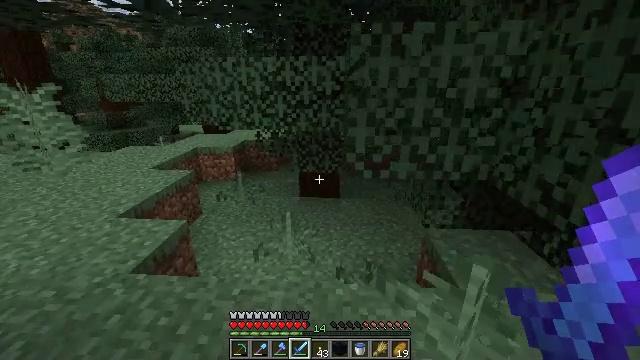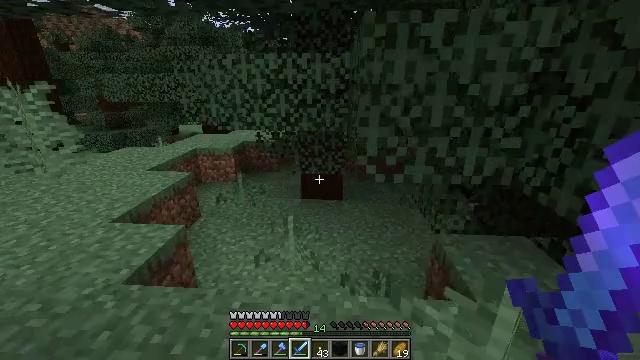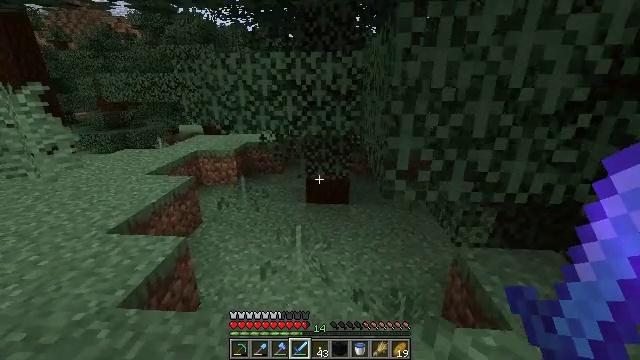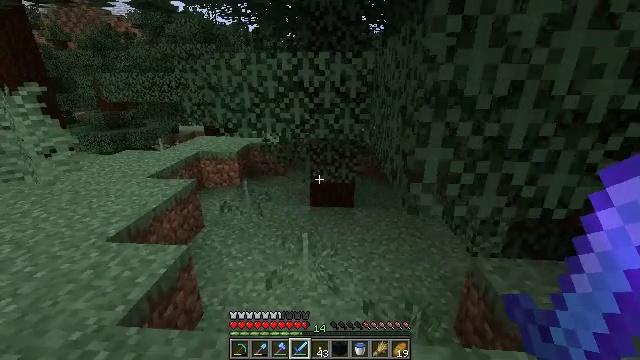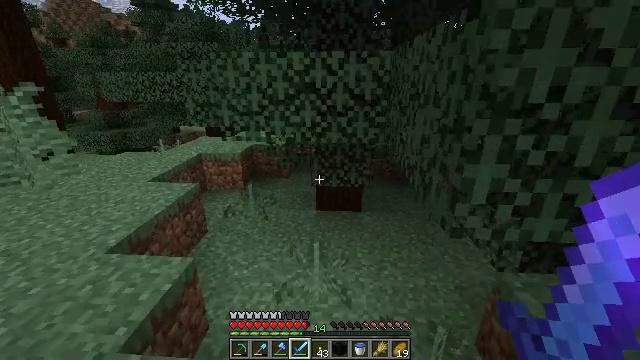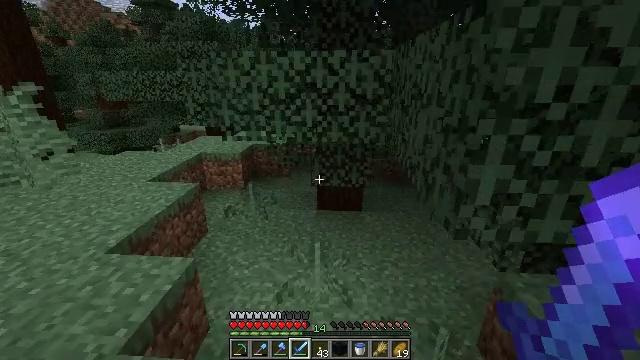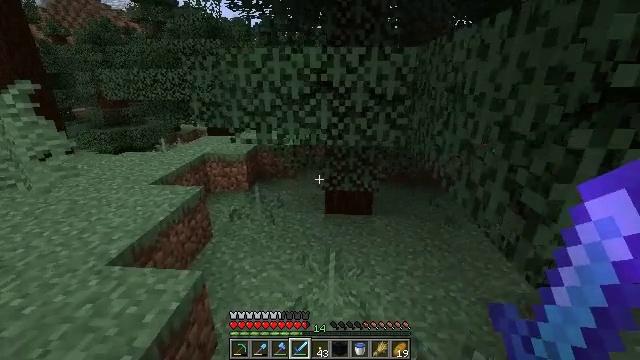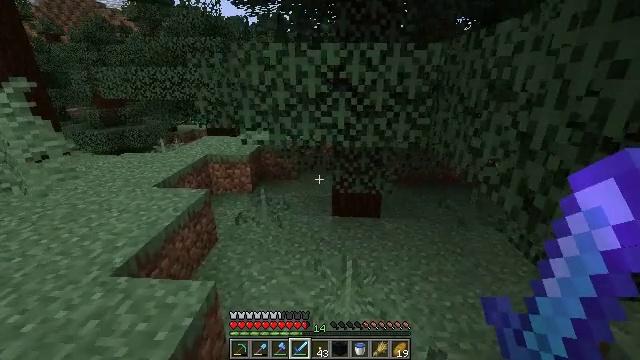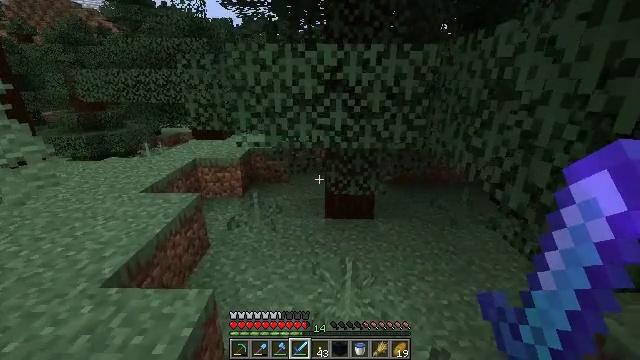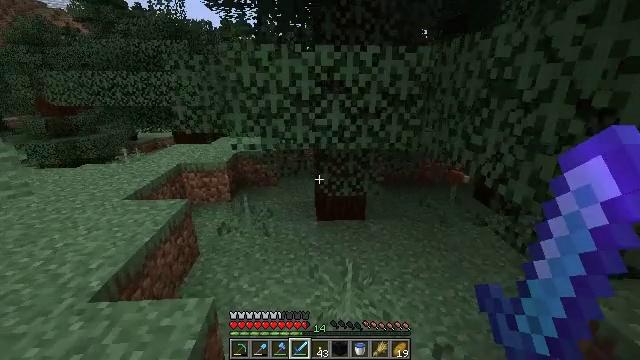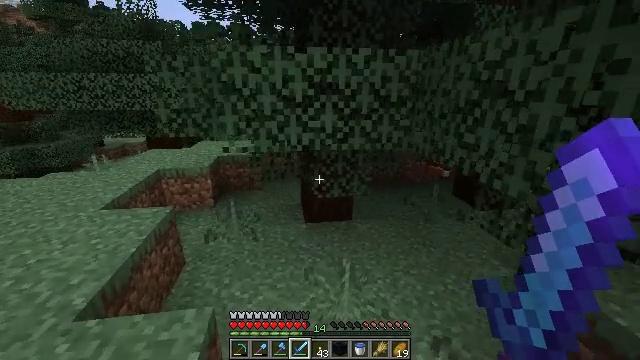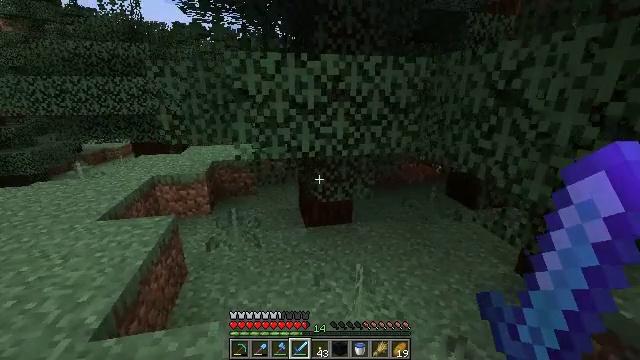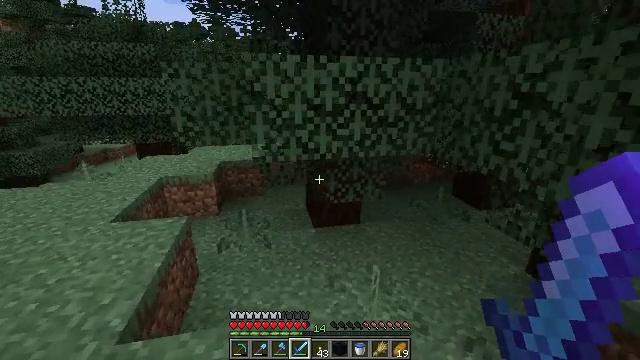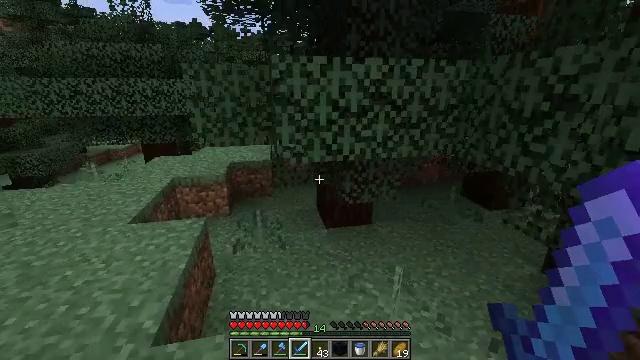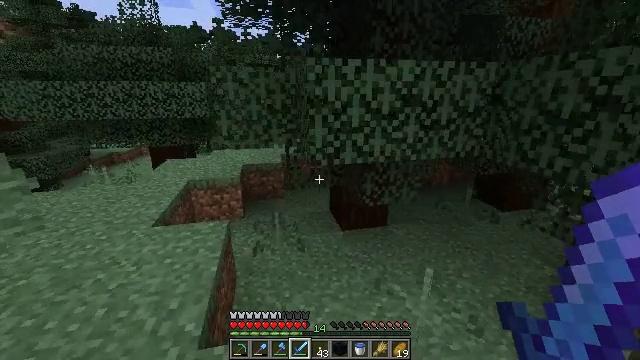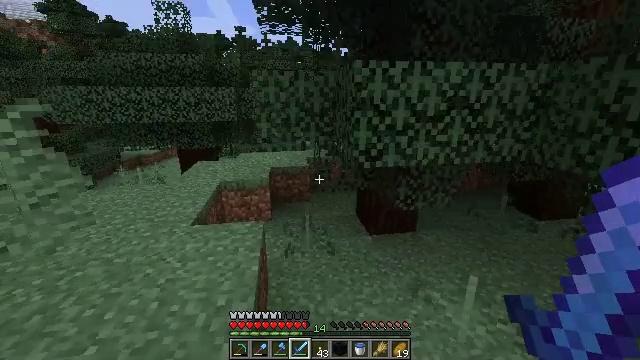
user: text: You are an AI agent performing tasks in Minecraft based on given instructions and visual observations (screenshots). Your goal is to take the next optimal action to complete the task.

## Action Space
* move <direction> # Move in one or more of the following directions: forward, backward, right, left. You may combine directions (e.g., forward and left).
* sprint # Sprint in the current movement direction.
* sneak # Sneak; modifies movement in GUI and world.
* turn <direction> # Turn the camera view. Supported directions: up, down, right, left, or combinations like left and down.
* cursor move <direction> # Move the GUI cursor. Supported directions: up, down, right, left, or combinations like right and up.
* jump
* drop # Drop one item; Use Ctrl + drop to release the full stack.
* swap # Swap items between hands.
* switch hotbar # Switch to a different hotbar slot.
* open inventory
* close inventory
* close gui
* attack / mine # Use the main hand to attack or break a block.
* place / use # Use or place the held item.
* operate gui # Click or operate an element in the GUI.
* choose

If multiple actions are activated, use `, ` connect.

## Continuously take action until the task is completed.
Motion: motion action
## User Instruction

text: Gather sweet berries from the bush.
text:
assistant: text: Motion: move forward and move left
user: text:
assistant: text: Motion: move forward and move left
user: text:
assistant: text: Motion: move forward and move left
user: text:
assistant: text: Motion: move forward and move left
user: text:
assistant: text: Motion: move forward and move left
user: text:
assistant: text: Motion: move forward and move left
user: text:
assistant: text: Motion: move left
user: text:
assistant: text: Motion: move left, turn right
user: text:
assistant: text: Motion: move left, turn right
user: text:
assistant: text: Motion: move left, turn right
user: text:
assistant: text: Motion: move left, turn right
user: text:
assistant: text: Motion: move left
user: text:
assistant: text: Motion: move left
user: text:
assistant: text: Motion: move left
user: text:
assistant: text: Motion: move left, turn left
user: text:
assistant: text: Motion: move forward and move left, turn left and up
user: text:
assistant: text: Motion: move forward and move left, turn left and up
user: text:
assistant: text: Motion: move forward and move left, turn left and up
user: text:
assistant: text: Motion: move forward and move left, turn left and up
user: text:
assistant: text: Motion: move forward and move left, turn left
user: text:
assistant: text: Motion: move forward and move left, turn left
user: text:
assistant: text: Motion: move forward and move left, turn left
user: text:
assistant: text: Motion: move forward and move left, turn left
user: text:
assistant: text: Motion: move forward, turn left
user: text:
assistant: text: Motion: move forward, turn left
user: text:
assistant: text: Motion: move forward, turn left and up
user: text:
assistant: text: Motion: move forward, turn left and up
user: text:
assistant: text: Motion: move forward, turn left and up
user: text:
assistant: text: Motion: move forward, sprint, turn left
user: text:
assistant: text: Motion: move forward, sprint, turn left